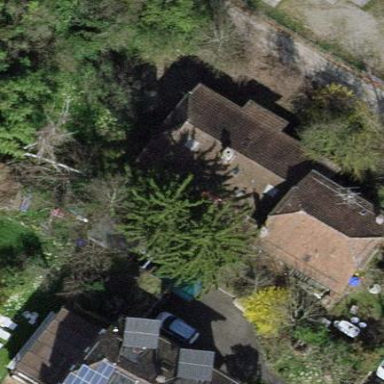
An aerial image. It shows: Garden enclosed by fence.